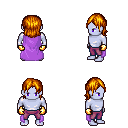
a pixel art fantasy rpg character, male body template, dark elf, purple skin, lavender cape, magenta pants, dark blonde long bangs hairstyle, gold gloves, four views (front, back, left, right), 2x2 character sprite sheet, small pixel art, hard edges, no anti-aliasing